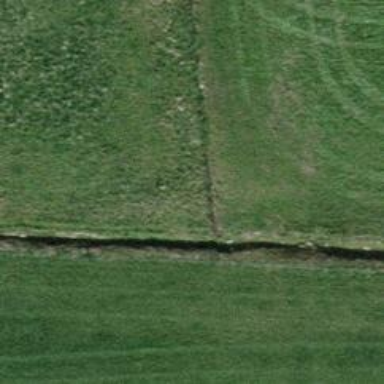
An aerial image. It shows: Ditch in the surroundings.